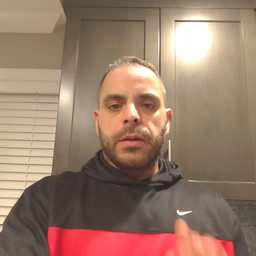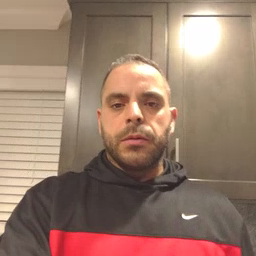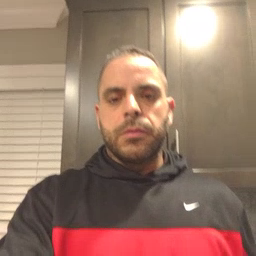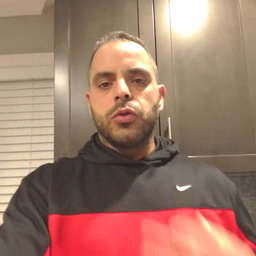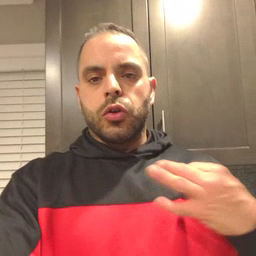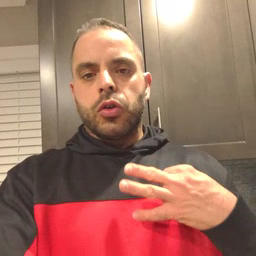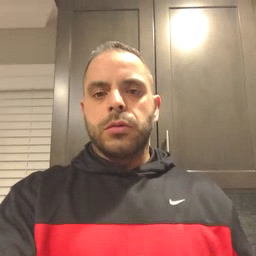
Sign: shirt